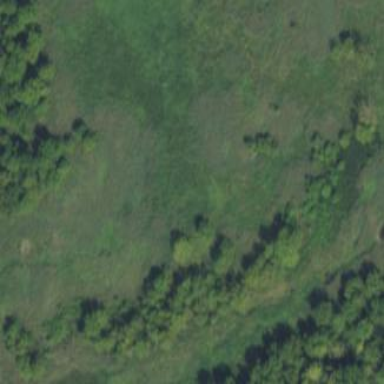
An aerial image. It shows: Wetland area characterized by wet meadow.